Interaction volume radius: 5 \u00c5
Interaction volume height: 15 \u00c5
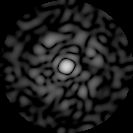
Disorder parameter: 0.8395